Question: I have a tab control (in my case a UltraTabControl from Infragistics) and I add a new tab.
The text of this new tab is set to "Escape &Characters".
'''
lTab.Text = "Escape &Characters"
'''
When visualizing the tab control the will become an _ (underscore) for the next character - in this case "C"

I know that is the Microsoft way of indicating a shortcut character - but is there any way of disabling this behaviour?
Thanks in advance.
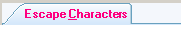
Answer: I found the answer <URL>.
If you want & in your menu/title name you have to pass it as &&, so right now I do:
'''
inputText.Replace("&","&&")
'''